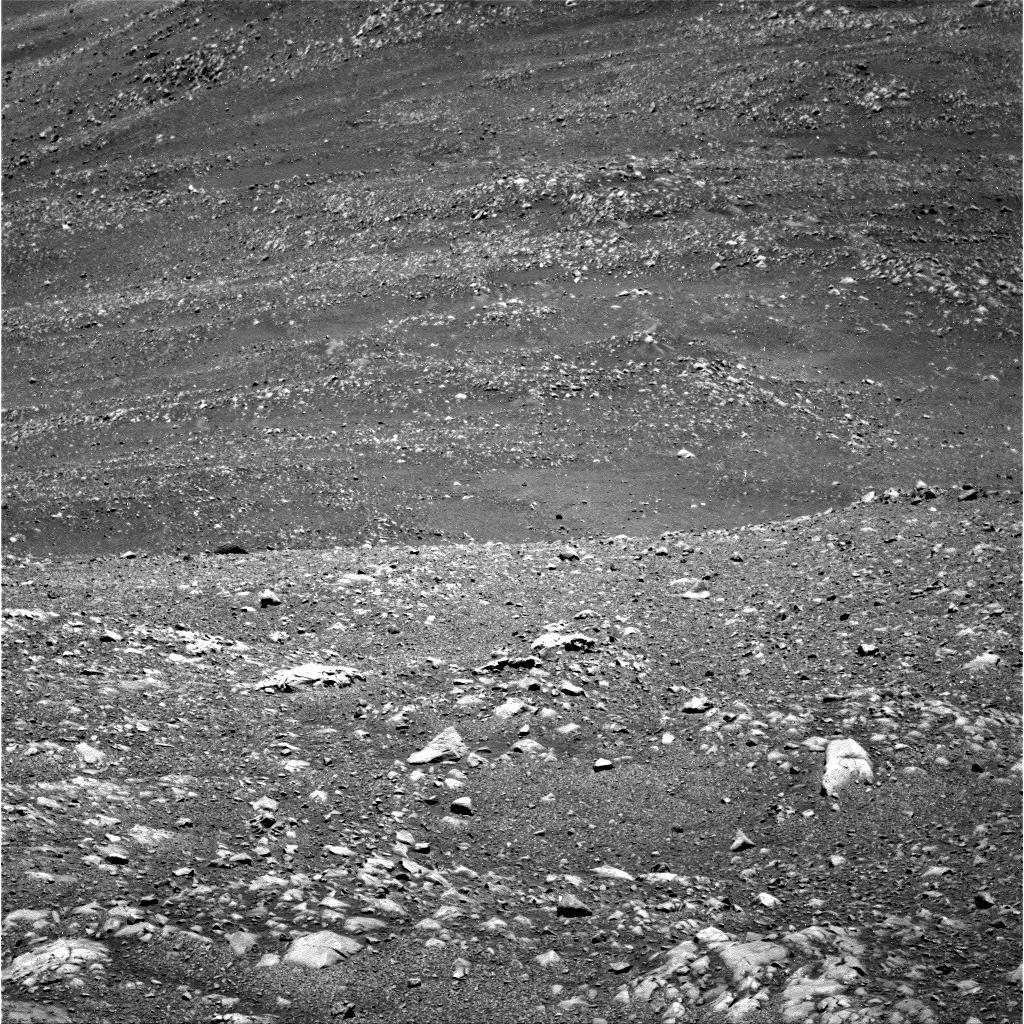
Terrain classes present: Bedrock, Gravel / Sand / Soil, Rock, Shadow